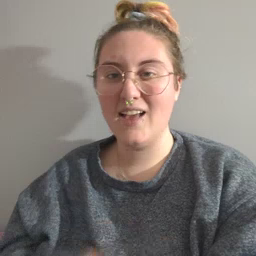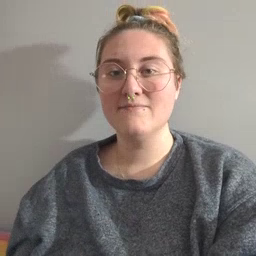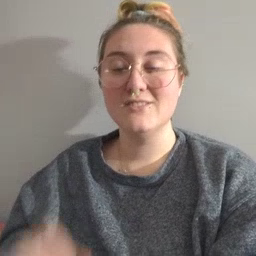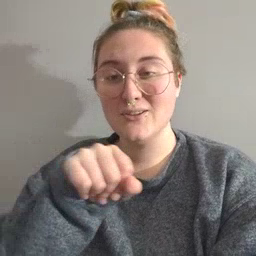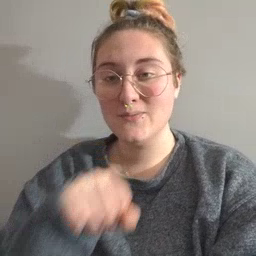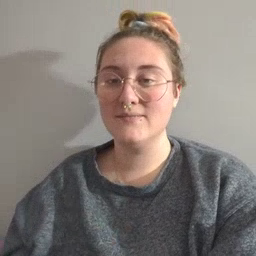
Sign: shoe